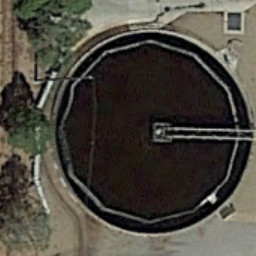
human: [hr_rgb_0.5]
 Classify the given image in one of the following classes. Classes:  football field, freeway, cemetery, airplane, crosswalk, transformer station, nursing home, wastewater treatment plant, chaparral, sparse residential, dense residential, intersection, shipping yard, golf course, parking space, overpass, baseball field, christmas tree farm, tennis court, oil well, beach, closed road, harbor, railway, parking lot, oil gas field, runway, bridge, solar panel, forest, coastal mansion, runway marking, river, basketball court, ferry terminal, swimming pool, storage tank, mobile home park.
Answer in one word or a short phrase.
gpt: wastewater treatment plant